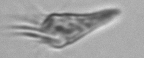
Label: Paratontonia_gracillima